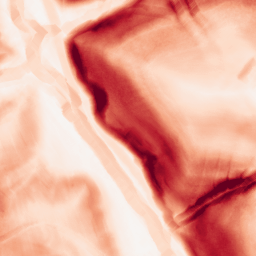
Category: morphological
Decomposition family: morphological_gradient
Decomposition parameters: size: 7
shape: diamond
Upsampling method: regularized
Upsampling parameters: scale: 4
lambda_reg: 0.01
Upsampling scale: 4